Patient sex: M
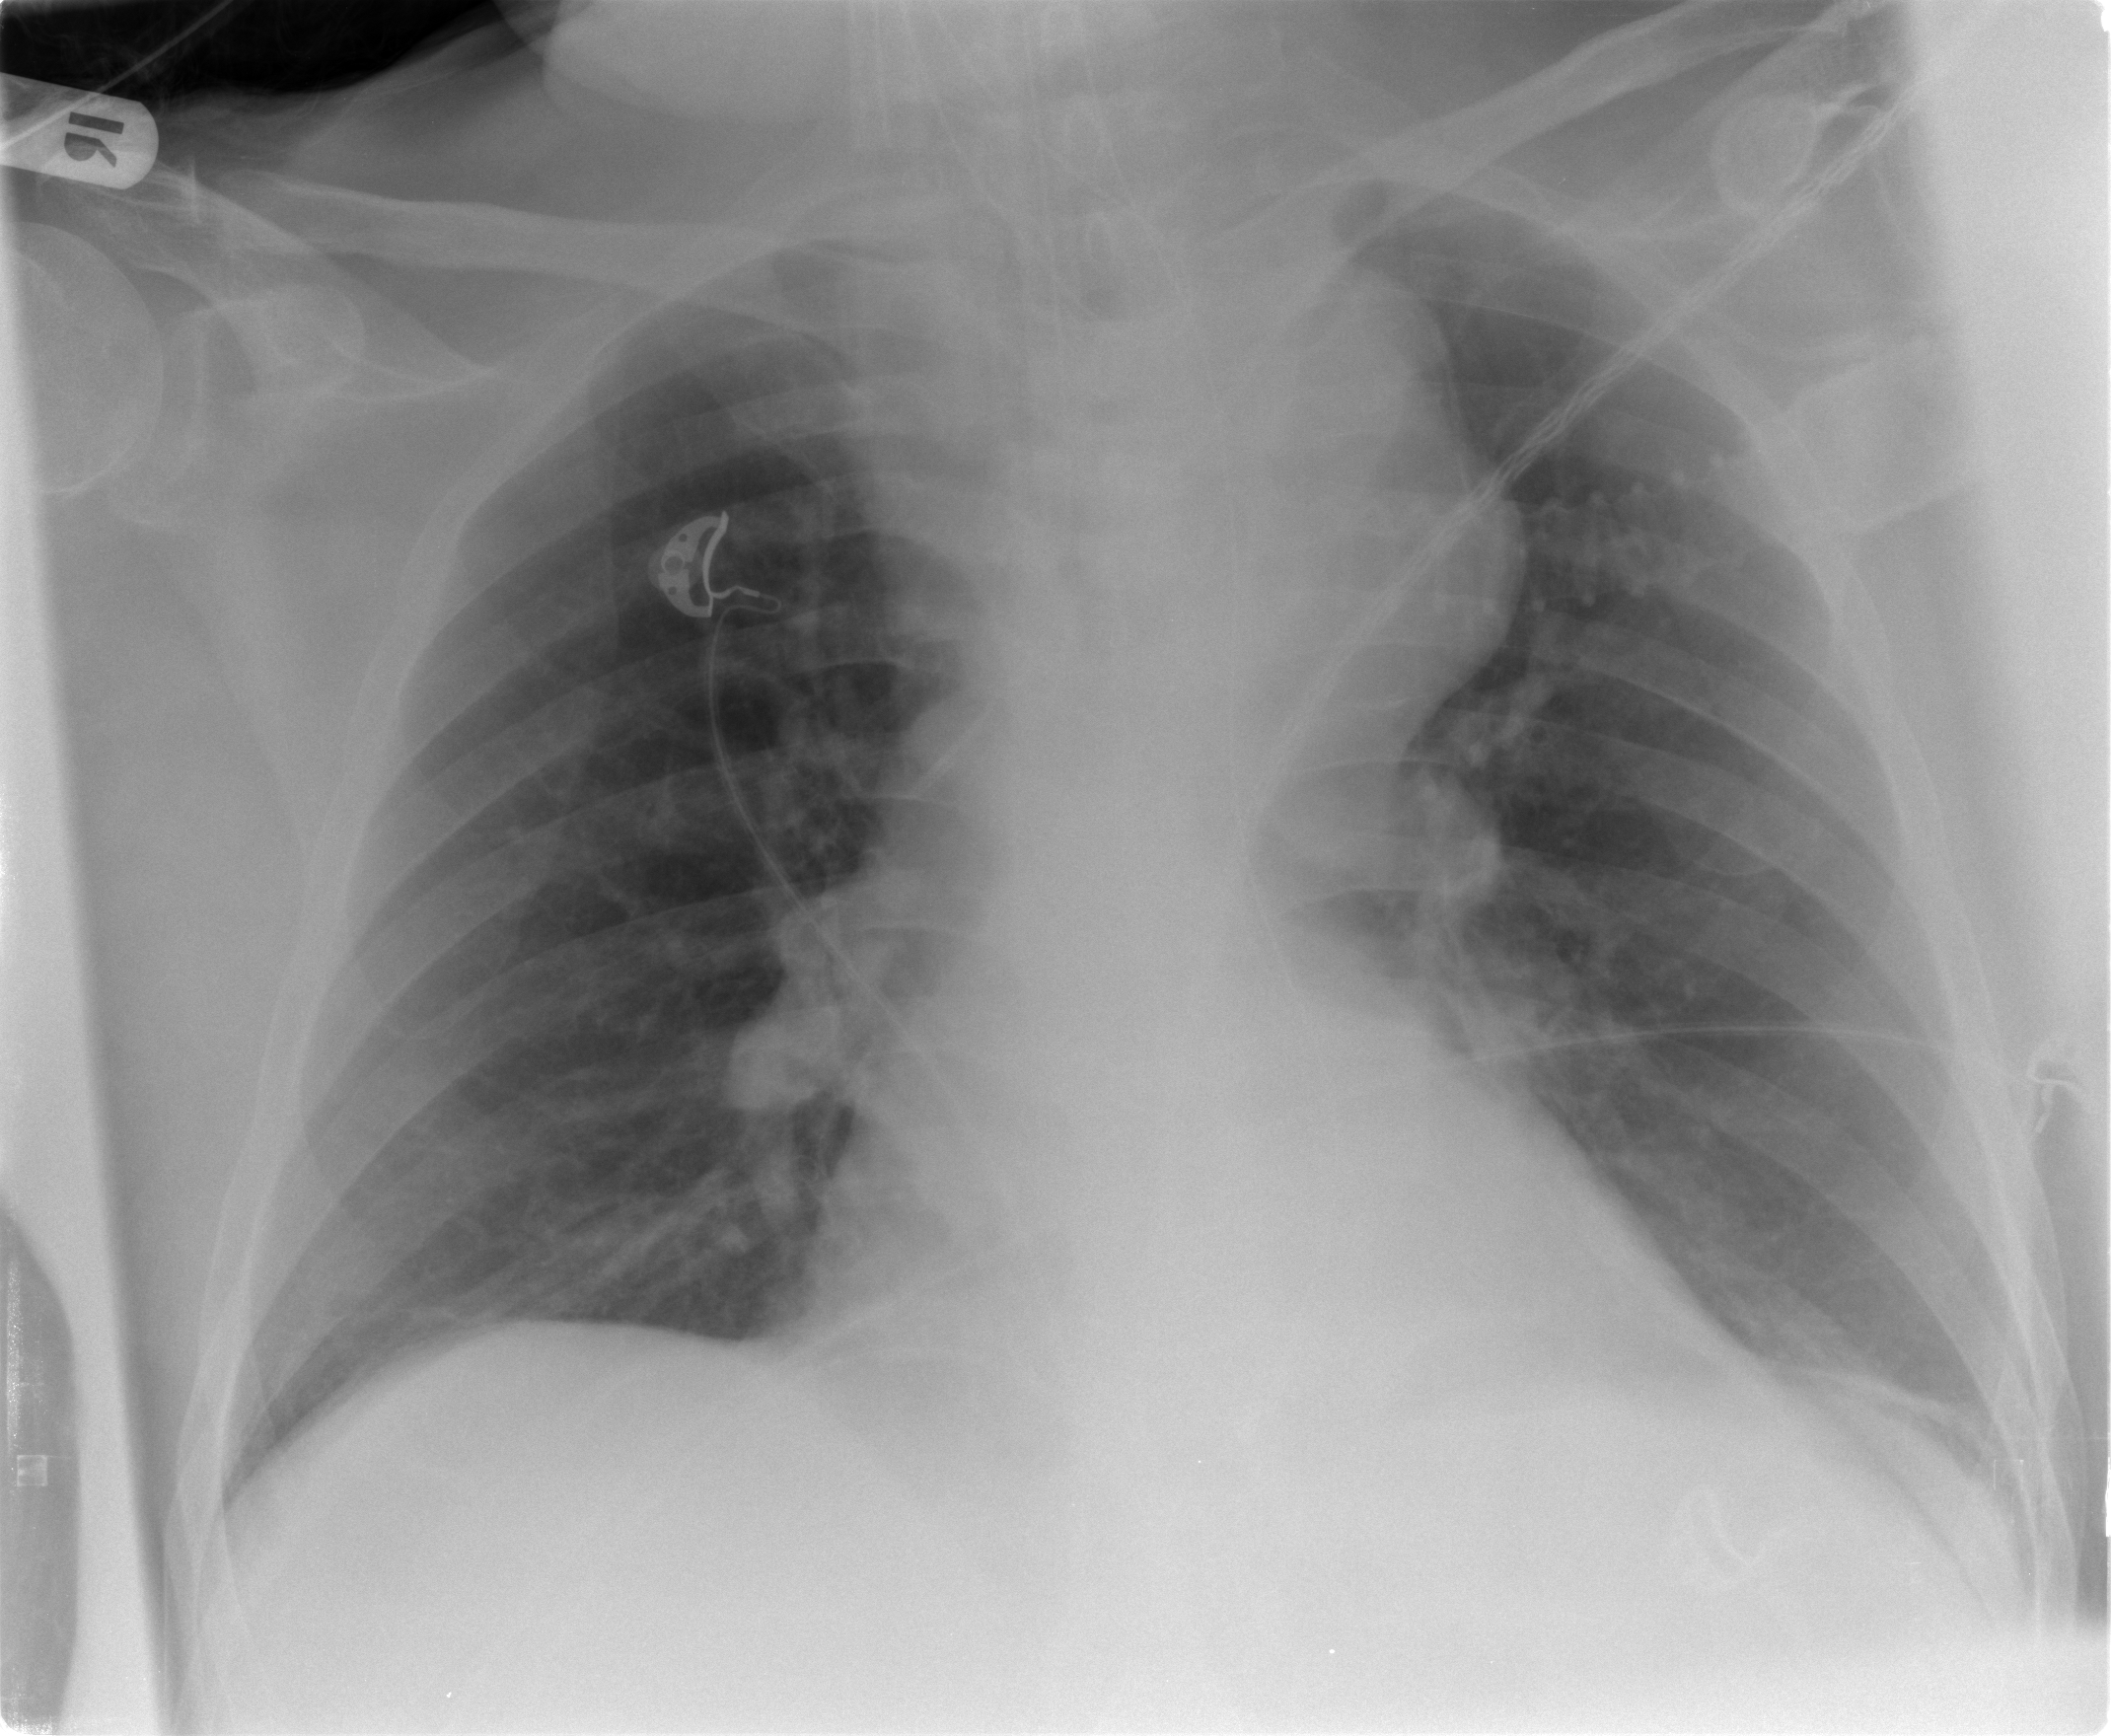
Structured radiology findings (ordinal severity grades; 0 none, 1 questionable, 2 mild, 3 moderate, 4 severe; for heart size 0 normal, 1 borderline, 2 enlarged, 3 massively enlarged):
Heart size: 1
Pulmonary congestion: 1
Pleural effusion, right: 0
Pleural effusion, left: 2
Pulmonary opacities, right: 0
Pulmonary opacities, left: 0
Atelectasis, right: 2
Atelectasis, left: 2